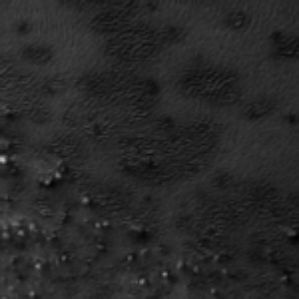
Label: frost